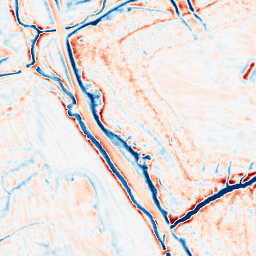
Category: edge_preserving
Decomposition family: bilateral
Decomposition parameters: d: 15
sigma_color: 50
sigma_space: 50
Upsampling method: sinc_hamming
Upsampling parameters: scale: 2
kernel_size: 16
Upsampling scale: 2